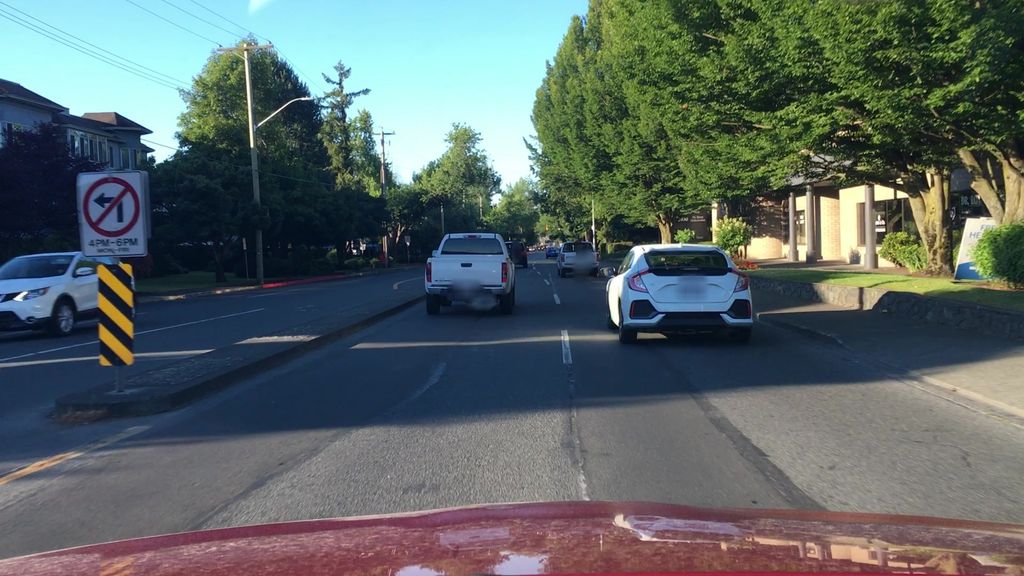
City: victoria